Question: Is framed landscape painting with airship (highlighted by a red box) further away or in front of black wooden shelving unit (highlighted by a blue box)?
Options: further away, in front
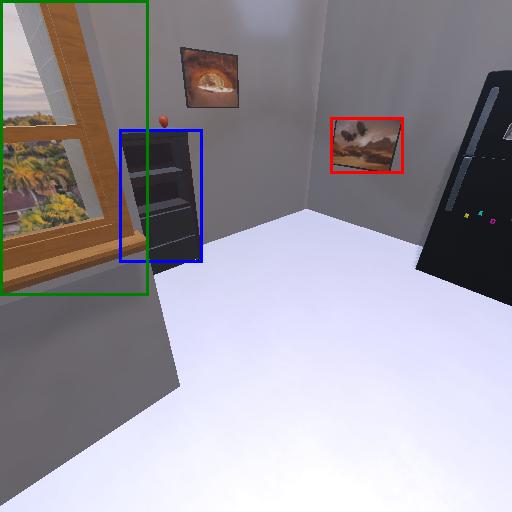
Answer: further away